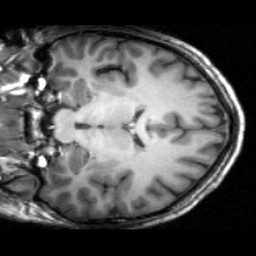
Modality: T1w
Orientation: coronal
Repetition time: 0.008948 s
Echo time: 0.001784 s